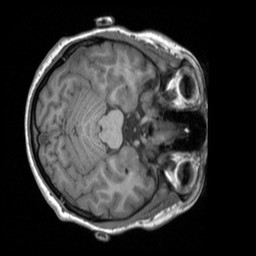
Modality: T1w
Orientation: axial
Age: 18
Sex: female